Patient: sex M, age 69
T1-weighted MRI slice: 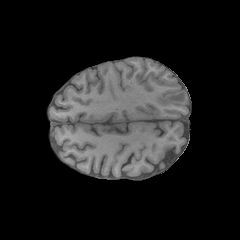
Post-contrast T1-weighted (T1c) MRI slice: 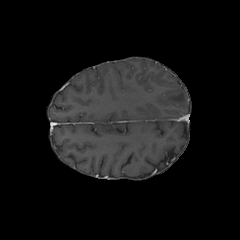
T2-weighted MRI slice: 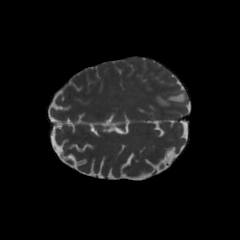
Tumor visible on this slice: yes
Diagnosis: Glioblastoma, IDH-wildtype
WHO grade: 4